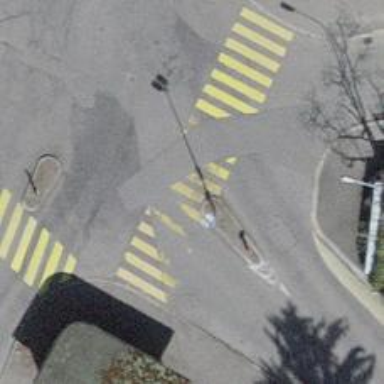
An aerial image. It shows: Uncontrolled zebra crossing with notable zebra markings.